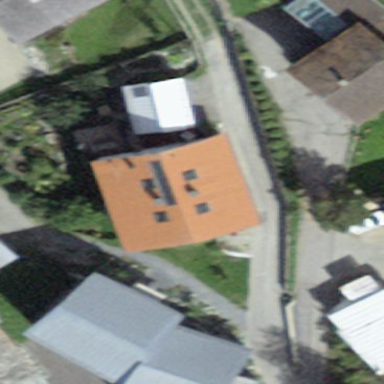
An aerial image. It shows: Simple house.